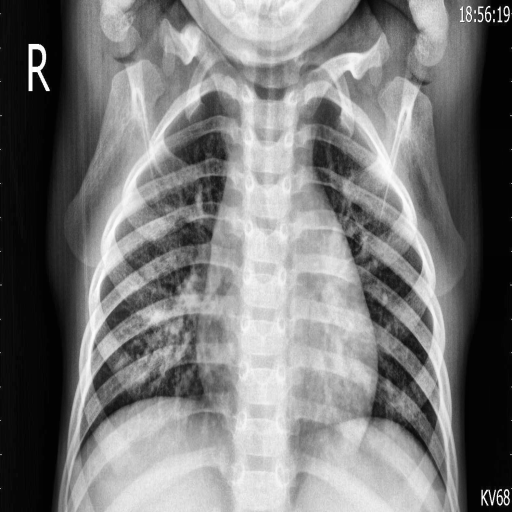
Finding: PNEUMONIA